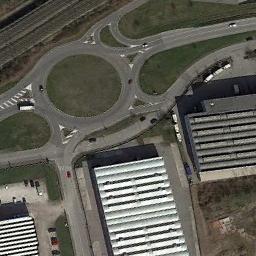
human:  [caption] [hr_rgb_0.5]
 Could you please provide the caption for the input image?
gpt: There are many cars at the roundabout .

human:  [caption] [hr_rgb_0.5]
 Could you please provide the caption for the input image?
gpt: The roundabout is on the grass next to buildings .

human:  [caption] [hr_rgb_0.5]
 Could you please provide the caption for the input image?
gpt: There are several moving vehicles on the road at the roundabout, There are several buildings and some trees and some lawns around the roundabout .

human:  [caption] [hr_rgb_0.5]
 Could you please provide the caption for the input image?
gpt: The roundabout connects some roads and some buildings are next to the roundabout .

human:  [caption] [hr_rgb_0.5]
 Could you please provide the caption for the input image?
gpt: There are some buildings and green lawns beside the roundabout .